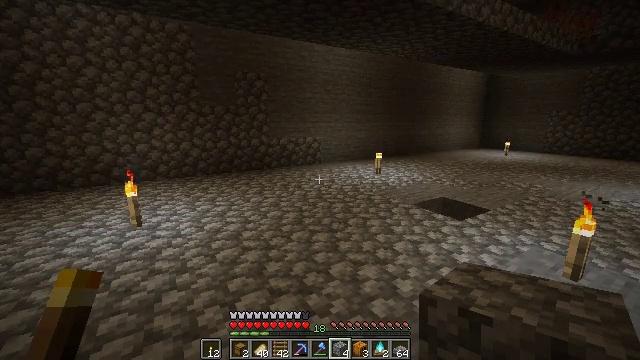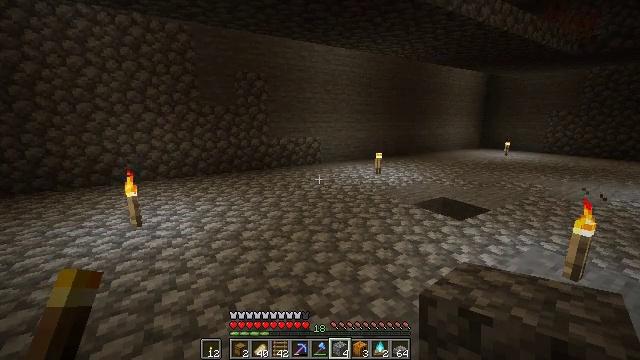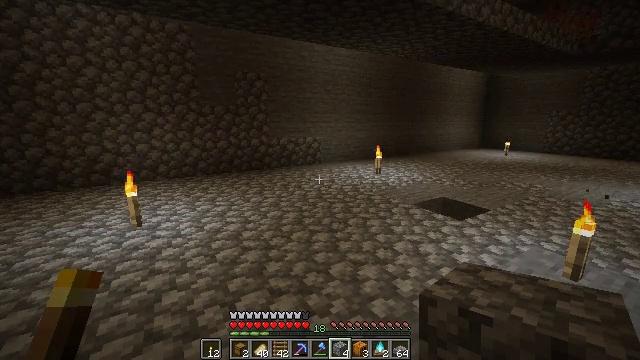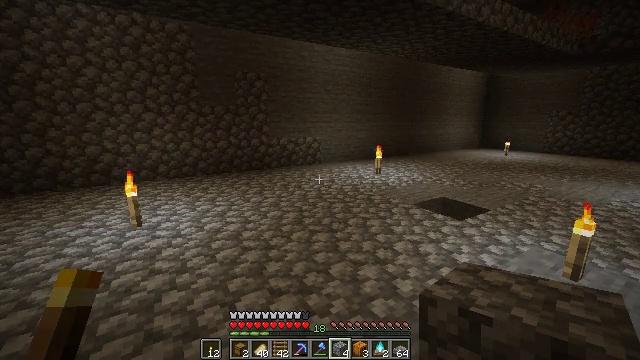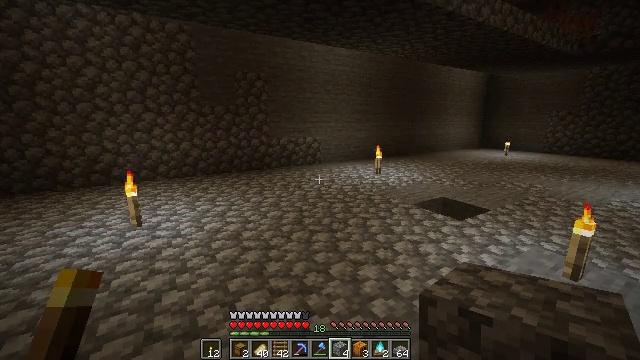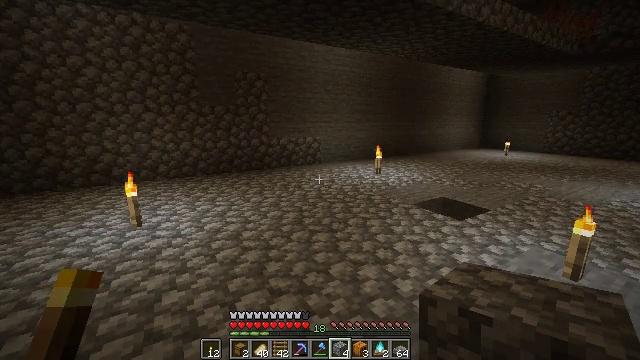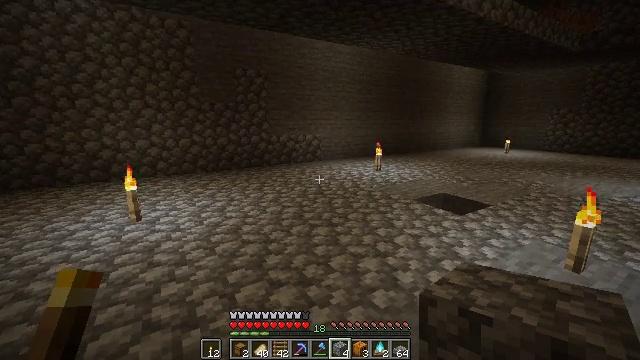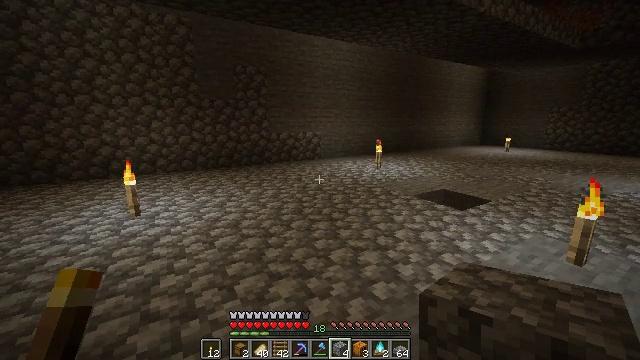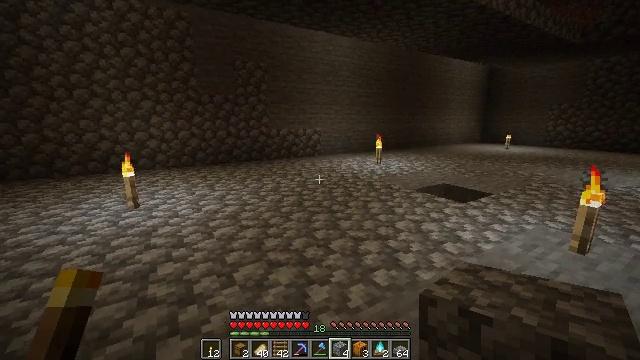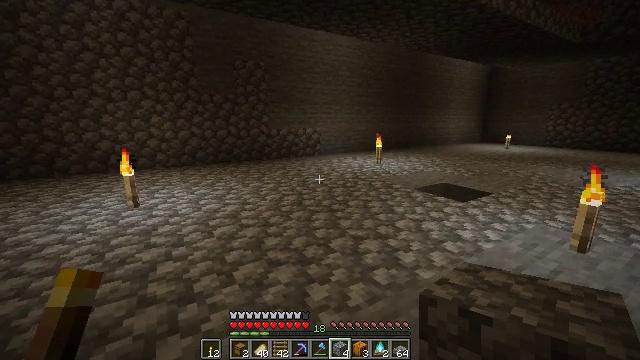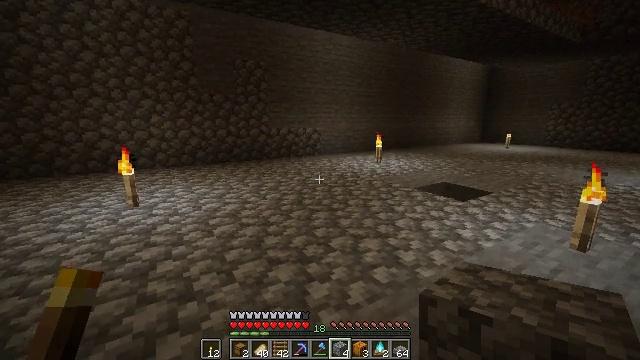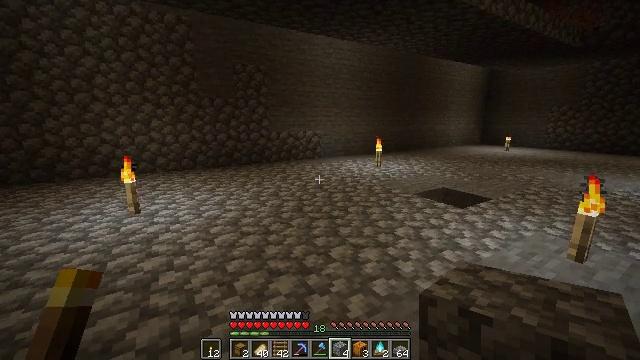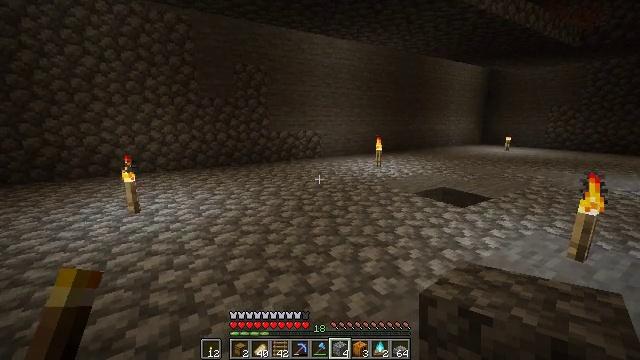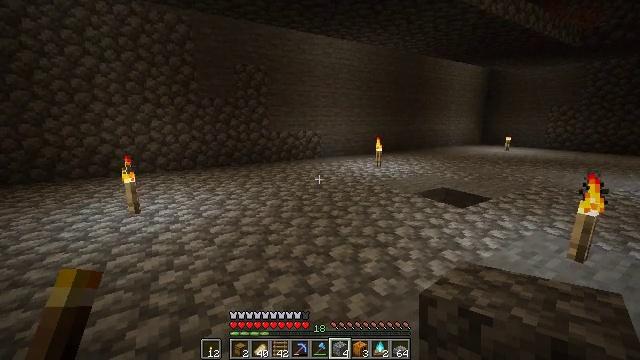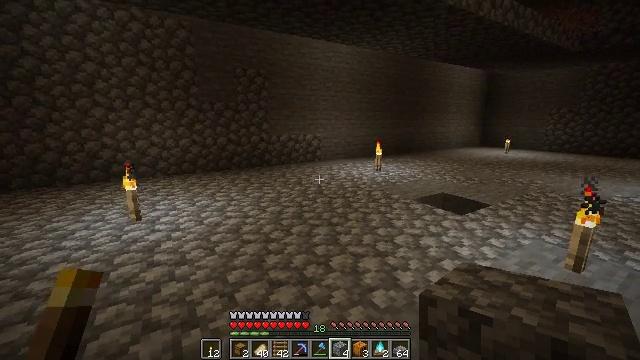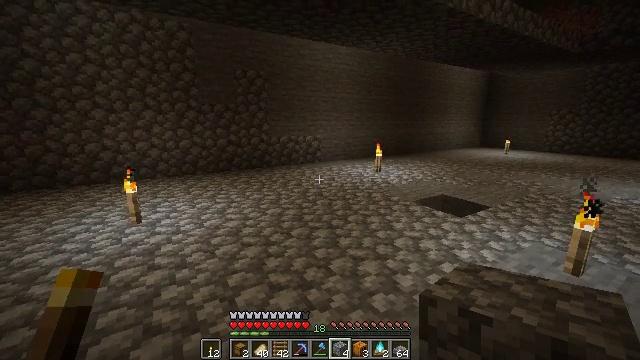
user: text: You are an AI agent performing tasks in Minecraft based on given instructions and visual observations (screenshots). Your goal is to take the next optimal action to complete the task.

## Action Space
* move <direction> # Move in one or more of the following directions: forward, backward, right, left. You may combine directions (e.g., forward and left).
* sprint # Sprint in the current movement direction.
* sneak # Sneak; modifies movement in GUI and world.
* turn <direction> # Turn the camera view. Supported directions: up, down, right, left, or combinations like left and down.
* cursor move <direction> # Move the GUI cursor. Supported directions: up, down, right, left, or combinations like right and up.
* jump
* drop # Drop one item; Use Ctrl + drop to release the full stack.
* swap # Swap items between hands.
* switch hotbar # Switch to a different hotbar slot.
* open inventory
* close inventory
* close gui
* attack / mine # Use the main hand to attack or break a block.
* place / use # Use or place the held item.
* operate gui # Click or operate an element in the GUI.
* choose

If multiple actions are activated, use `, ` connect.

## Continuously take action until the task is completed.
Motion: motion action
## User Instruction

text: Disassemble the ladder.
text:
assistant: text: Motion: no_op
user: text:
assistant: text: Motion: no_op
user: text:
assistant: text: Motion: no_op
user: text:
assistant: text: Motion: no_op
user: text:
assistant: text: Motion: sneak
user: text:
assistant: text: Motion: sneak
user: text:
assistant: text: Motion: sneak
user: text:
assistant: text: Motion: sneak
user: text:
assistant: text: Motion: sneak
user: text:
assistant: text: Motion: no_op
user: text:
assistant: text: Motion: no_op
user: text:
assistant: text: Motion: no_op
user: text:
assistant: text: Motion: no_op
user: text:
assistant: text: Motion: no_op
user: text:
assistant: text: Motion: no_op
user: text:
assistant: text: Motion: no_op
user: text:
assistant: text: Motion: no_op
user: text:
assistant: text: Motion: no_op
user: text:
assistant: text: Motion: no_op
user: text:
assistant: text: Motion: no_op
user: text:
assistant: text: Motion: no_op
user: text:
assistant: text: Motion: no_op
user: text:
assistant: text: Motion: no_op
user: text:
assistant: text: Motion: no_op
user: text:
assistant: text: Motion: no_op
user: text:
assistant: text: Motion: no_op
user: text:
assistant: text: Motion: no_op
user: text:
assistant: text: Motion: no_op
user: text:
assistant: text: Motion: no_op
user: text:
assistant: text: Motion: no_op